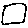
Label: square